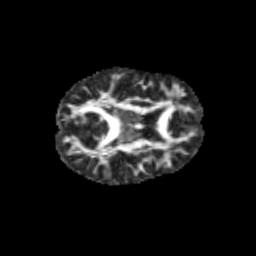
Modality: FA
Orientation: axial
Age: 11
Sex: female
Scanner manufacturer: siemens
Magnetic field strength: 3 T
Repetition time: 3.8 s
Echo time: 0.07 s